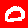
Digit: 0